Question: Im trying to make a UILabel with the edges looking like the following image.

Here is the 'drawRect:' from my 'UILabel' subclass.
'''
-(void)drawRect:(CGRect)rect{
[super drawRect:rect];
CGContextRef context = UIGraphicsGetCurrentContext();
CGContextSaveGState(context);
CGRect labelRect = self.bounds;
CGPoint bottomPoint = CGPointMake(labelRect.size.width, rect.size.height);
CGPoint topMinus30Point =CGPointMake(labelRect.size.width-30, 0);
CGPoint topPoint = CGPointMake(labelRect.size.width, 0);
CGContextBeginPath (context);
//from bottom to -30 top
CGContextMoveToPoint(context, bottomPoint.x,bottomPoint.y);
CGContextAddLineToPoint(context, topMinus30Point.x,topMinus30Point.y);
//from -30 to top
CGContextMoveToPoint(context, topMinus30Point.x,topMinus30Point.y);
CGContextAddLineToPoint(context, topPoint.x,topPoint.y);
//from top to bottom
CGContextMoveToPoint(context, topPoint.x,topPoint.y);
CGContextAddLineToPoint(context, bottomPoint.x,bottomPoint.y);
CGContextClosePath(context);
CGContextStrokePath(context);
CGContextRestoreGState(context);
}
'''
How do I crop the created path from the current frame ?
[Im just getting started with Core Graphics, so please be gentle :)]
Any pointers on how to achieve this would be really helpful.
Thanks
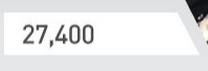
Answer: Try this:
'''
- (void)drawRect:(CGRect)rect
{
CGContextRef context = UIGraphicsGetCurrentContext();
// clear drawing rect
CGContextClearRect(context, rect);
// save 1
CGContextSaveGState(context);
CGRect labelRect = self.bounds;
CGPoint bottomPoint = CGPointMake(labelRect.size.width, rect.size.height);
CGPoint topMinus30Point = CGPointMake(labelRect.size.width-30, 0);
CGPoint topPoint = CGPointMake(labelRect.size.width, 0);
CGContextBeginPath(context);
CGContextMoveToPoint(context, 0.0f, 0.0f);
CGContextAddLineToPoint(context, topMinus30Point.x, topMinus30Point.y);
CGContextAddLineToPoint(context, bottomPoint.x, bottomPoint.y);
CGContextAddLineToPoint(context, 0.0f, bottomPoint.y);
CGContextAddLineToPoint(context, 0.0f, 0.0f);
CGContextClosePath(context);
CGContextSetFillColorWithColor(context, [UIColor redColor].CGColor);
CGContextDrawPath(context, kCGPathFill);
// restore 1
CGContextRestoreGState(context);
}
'''
Put this in the init you use:
'''
[self setBackgroundColor:[UIColor clearColor]];
'''